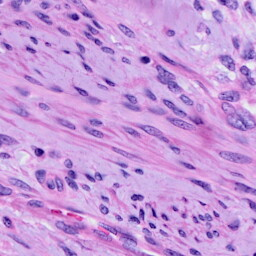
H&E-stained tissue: Cervix